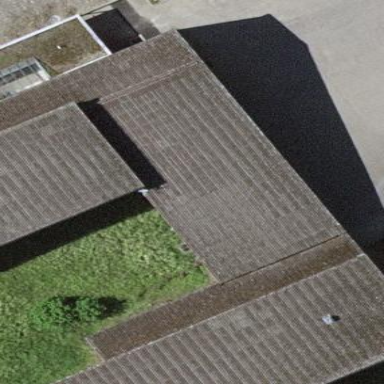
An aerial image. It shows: View of roof of building.